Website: apple
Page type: address-validator
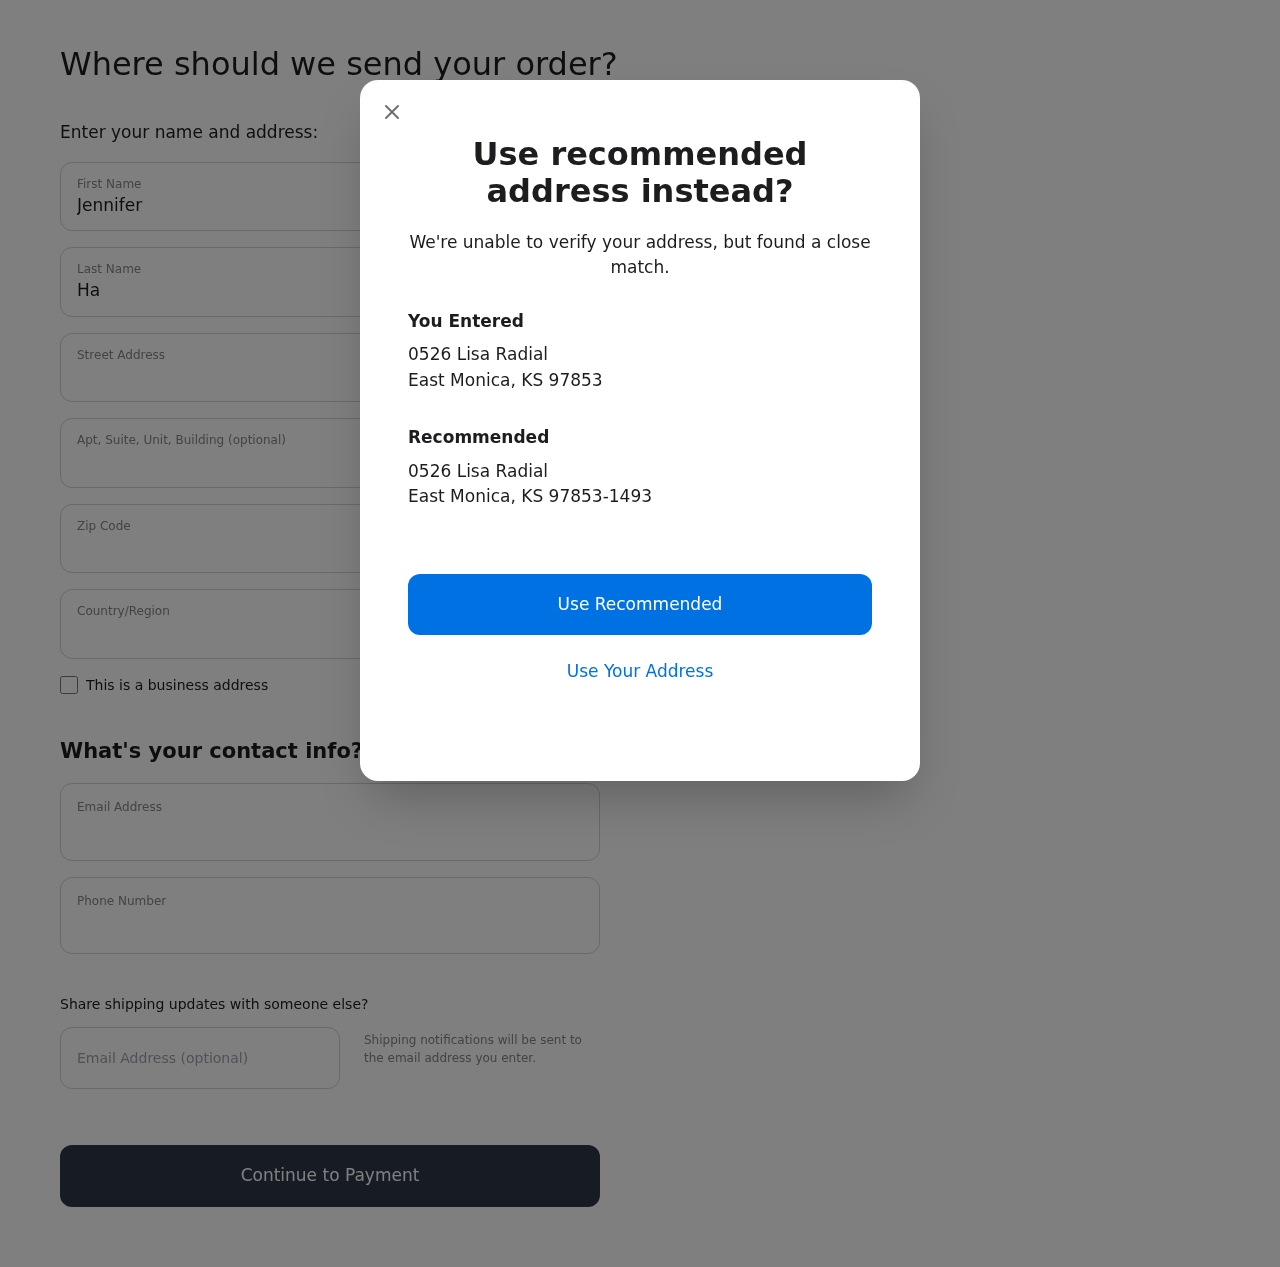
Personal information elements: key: PII_CITY
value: East Monica
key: PII_COUNTRY
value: United States
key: PII_EMAIL
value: jennifer.hart@hotmail.com
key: PII_FIRSTNAME
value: Jennifer
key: PII_GIFT_EMAIL
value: joseph.lopez@gmail.com
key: PII_LASTNAME
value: Hart
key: PII_PHONE
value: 7929824483
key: PII_POSTCODE
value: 97853
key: PII_POSTCODE_FULL
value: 97853-1493
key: PII_STATE_ABBR
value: KS
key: PII_STREET
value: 0526 Lisa Radial
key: PII_CITY2
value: East Monica
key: PII_STATE_ABBR2
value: KS